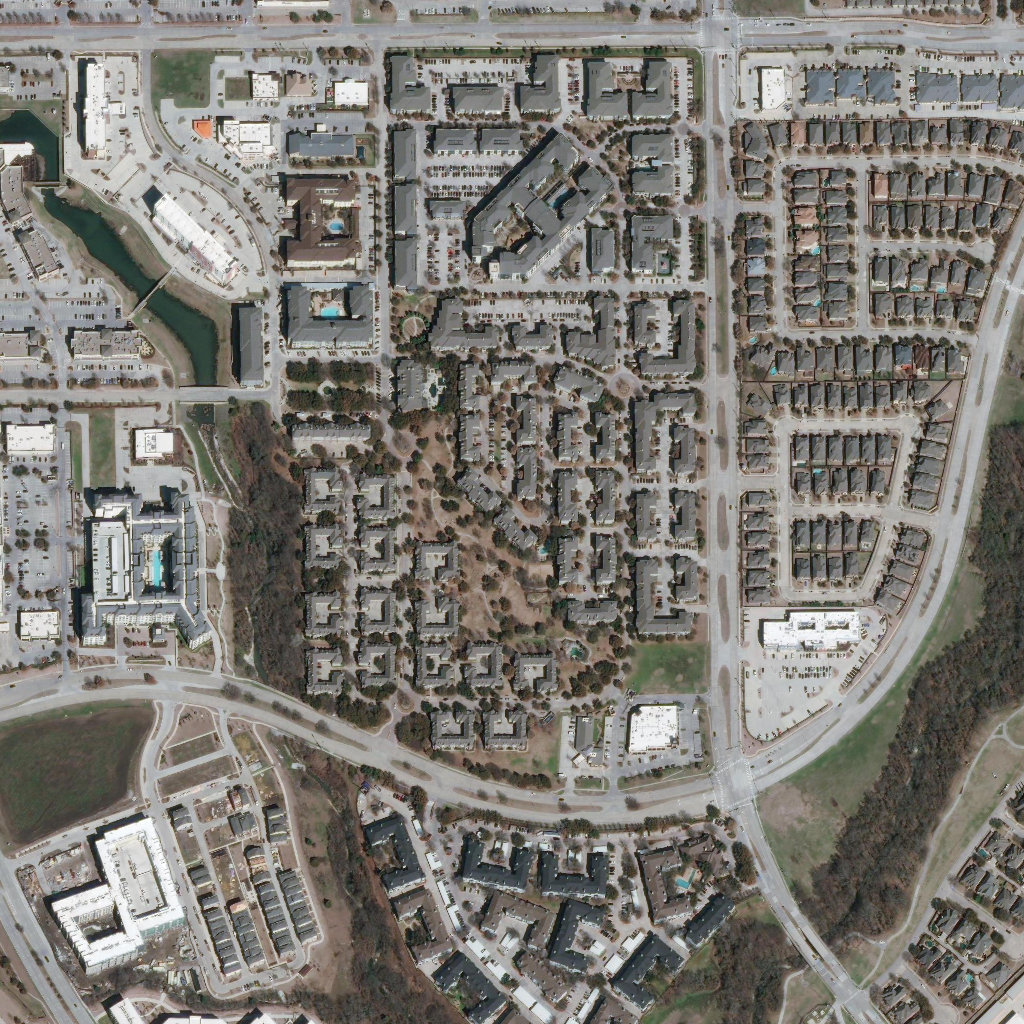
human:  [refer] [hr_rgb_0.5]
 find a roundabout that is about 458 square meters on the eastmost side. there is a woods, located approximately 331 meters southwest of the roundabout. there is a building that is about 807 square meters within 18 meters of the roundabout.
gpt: <box>[[59, 36, 62, 39, 0]]</box>

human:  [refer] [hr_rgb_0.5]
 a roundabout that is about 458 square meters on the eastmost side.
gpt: <box>[[59, 36, 62, 39, 0]]</box>

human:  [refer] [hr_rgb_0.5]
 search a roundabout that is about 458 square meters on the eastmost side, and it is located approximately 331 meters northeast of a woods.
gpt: <box>[[59, 36, 62, 39, 0]]</box>

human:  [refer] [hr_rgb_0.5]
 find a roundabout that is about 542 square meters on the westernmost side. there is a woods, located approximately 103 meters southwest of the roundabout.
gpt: <box>[[37, 41, 41, 45, 0]]</box>